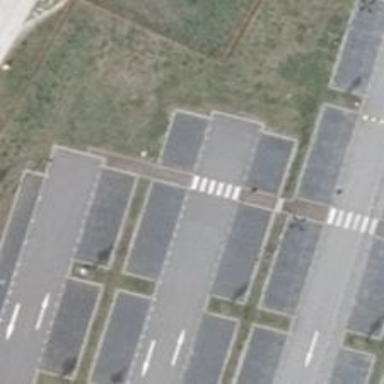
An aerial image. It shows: Road serving as parking aisle.